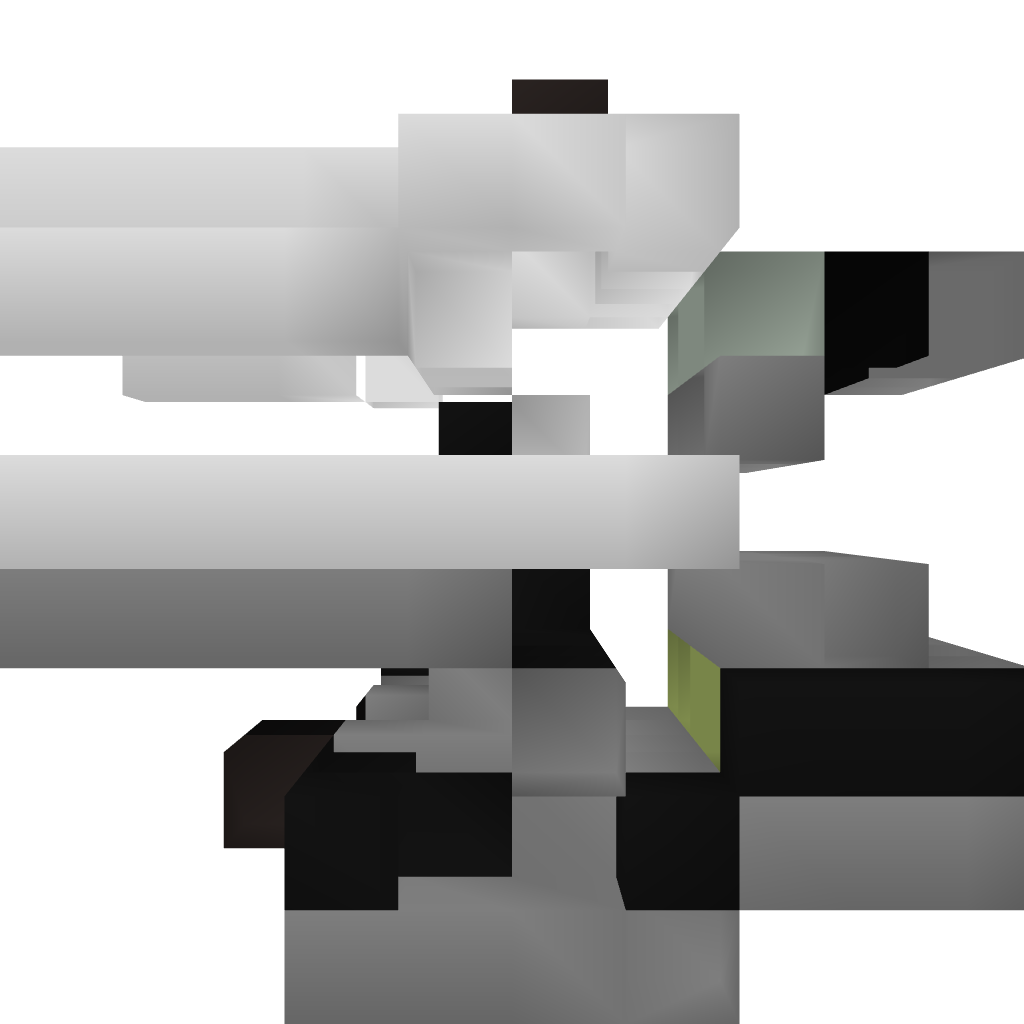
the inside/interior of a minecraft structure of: Compact Vending Machine